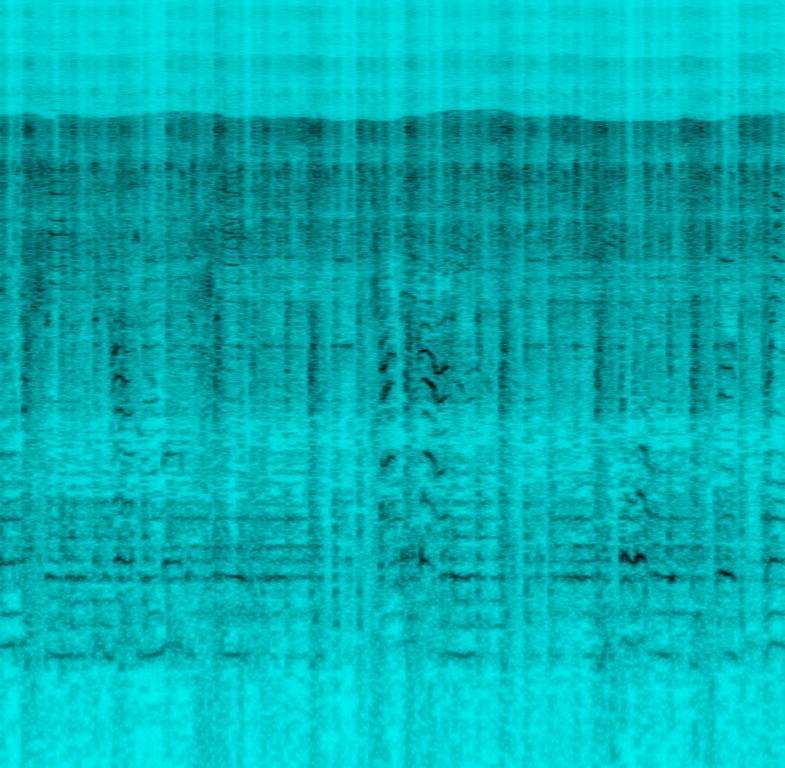
This is a parody of an electronic music song with a chipmunk vocal effect. There is an edited version of the original track playing in the background that is transposed to a very high pitch.